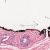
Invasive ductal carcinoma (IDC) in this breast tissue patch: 0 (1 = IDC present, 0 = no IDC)